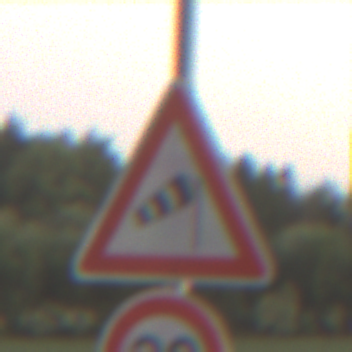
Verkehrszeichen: SeitenwindVonRechts
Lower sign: Geschwindigkeit30
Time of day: SunriseSunset
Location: Outdoor (Nature)
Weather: Clear
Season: NotSpecified
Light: Natural